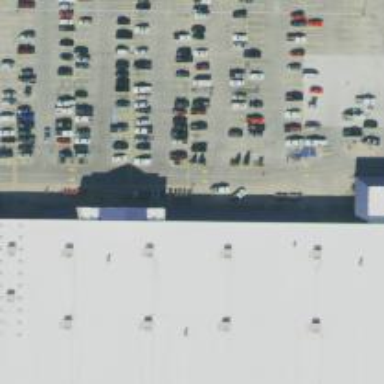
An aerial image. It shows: Retail building.